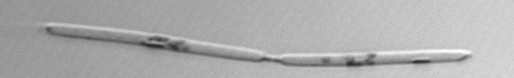
Label: Eucampia_morphytype1